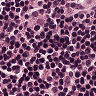
Metastatic tissue present: no